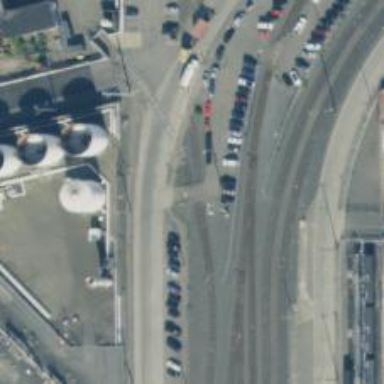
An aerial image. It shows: Railway level crossing.